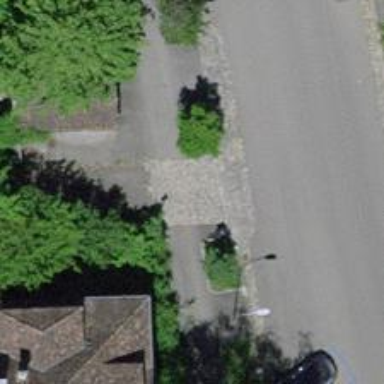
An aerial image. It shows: Footway crossing with sett surface.